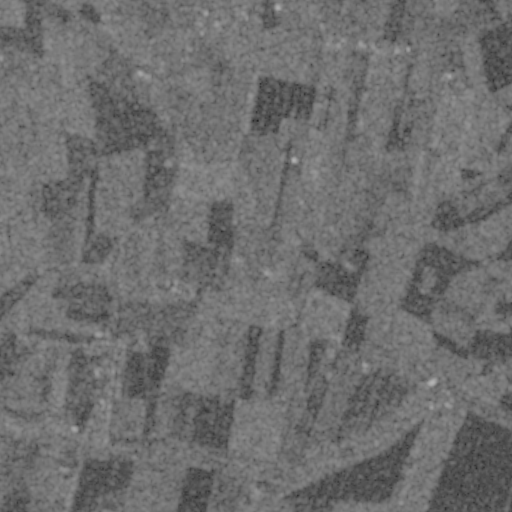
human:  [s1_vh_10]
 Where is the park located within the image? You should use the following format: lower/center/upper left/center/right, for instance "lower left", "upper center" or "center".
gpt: The park is located in the lower left of the image.
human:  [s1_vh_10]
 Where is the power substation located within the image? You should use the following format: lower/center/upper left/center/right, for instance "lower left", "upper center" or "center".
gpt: The power substation is located in the lower right of the image.
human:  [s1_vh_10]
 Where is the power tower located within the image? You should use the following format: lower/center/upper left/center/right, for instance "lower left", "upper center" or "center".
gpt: The power tower is located in the right of the image.
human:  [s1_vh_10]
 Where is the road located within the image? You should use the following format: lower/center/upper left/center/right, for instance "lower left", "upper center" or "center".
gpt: There is no road in the image.

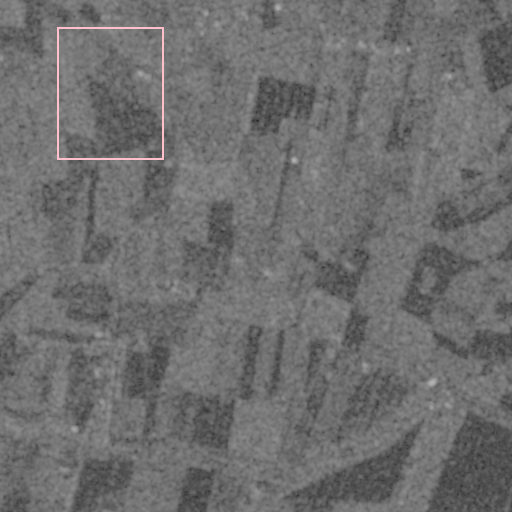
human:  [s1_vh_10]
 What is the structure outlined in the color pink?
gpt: The structure outlined in pink is a crop field.
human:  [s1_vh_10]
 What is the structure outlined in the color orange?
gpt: There is no orange outline.